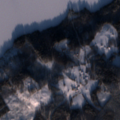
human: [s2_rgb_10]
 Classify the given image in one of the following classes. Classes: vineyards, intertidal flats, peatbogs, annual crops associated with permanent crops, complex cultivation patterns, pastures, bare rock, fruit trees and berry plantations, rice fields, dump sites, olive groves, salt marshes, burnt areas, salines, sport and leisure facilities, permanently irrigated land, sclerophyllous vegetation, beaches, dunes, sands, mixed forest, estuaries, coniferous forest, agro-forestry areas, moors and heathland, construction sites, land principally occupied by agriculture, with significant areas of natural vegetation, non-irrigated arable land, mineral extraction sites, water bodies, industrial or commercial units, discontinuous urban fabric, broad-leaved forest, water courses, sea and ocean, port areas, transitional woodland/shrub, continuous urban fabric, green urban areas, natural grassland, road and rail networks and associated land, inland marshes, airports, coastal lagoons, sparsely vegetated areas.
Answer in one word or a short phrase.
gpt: land principally occupied by agriculture, with significant areas of natural vegetation, mixed forest, water bodies